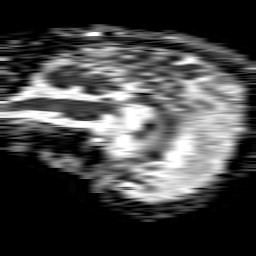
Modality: ADC
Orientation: sagittal
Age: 71
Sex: female
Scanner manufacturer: philips
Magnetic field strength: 1.5 T
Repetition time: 4.6 s
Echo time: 0.08709 s